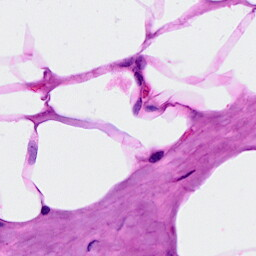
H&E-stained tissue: Breast